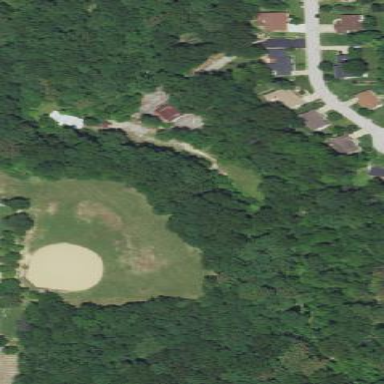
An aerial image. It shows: Baseball pitch for leisure land.